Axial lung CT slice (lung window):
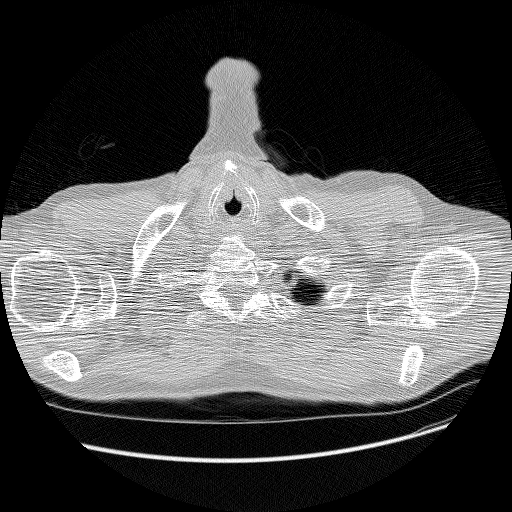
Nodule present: no